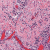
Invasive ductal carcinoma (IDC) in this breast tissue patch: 1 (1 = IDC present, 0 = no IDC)